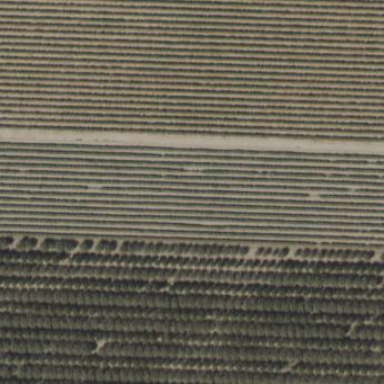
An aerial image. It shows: Orchard.